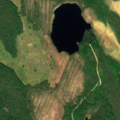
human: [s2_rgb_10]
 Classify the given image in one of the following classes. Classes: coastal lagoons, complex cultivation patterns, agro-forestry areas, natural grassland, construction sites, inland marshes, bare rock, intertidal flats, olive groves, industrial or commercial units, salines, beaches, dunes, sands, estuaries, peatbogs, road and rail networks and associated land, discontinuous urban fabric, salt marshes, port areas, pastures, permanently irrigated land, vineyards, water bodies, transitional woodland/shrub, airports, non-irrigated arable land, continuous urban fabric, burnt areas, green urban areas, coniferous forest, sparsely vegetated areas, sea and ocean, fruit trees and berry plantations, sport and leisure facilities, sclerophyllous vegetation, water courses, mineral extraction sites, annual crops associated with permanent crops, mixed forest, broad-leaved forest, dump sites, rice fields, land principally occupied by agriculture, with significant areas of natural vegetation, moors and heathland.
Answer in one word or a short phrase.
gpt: coniferous forest, mixed forest, transitional woodland/shrub